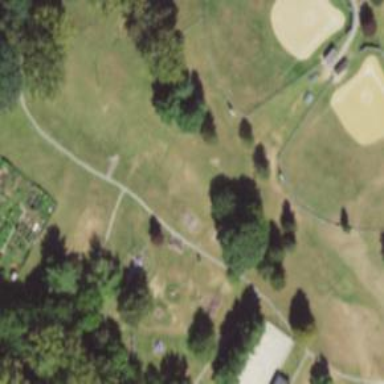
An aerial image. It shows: Playground area for leisure activities on the land.